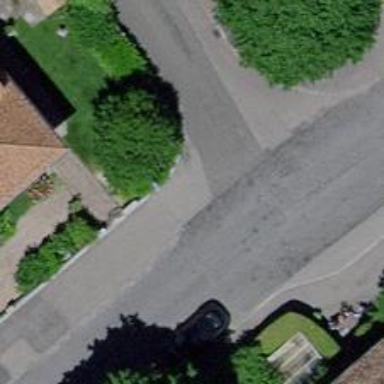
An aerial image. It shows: Kerb barrier.